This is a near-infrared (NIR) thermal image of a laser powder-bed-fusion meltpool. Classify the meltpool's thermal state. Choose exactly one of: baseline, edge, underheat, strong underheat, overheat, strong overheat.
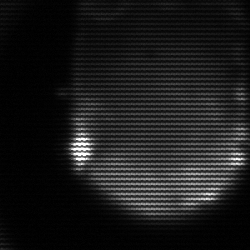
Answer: edge